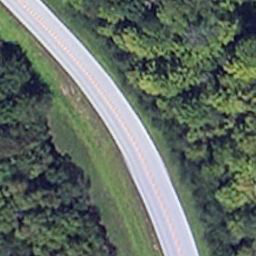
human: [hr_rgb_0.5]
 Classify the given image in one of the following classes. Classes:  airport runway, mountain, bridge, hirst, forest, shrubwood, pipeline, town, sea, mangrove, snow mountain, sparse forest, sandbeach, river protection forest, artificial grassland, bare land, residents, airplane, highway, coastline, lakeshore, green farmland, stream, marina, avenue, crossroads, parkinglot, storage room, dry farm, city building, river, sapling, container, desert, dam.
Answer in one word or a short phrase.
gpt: avenue